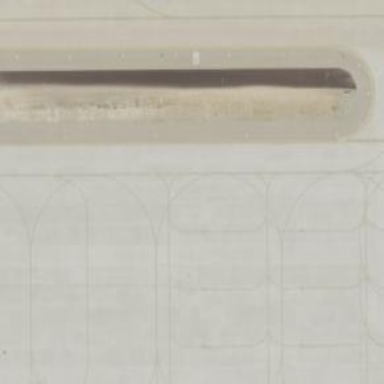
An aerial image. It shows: Image of taxiway at airport.